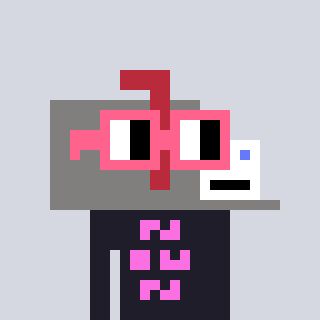
a pixel art character with square pink glasses, a mailbox-shaped head and a grayscale-colored body on a cool background